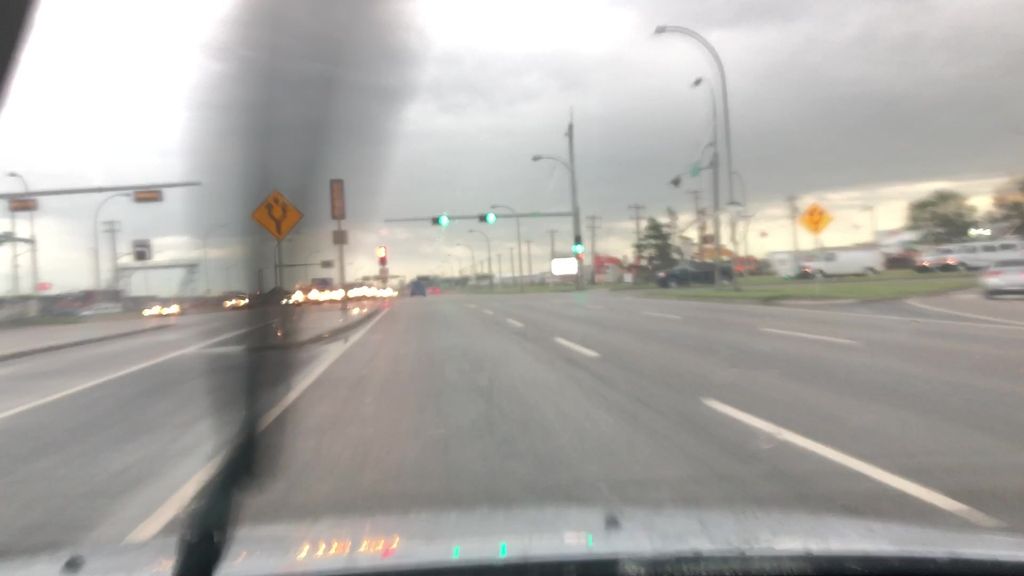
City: edmonton